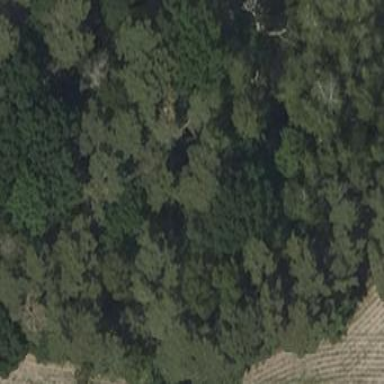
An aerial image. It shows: Forest area.